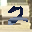
Label: 2